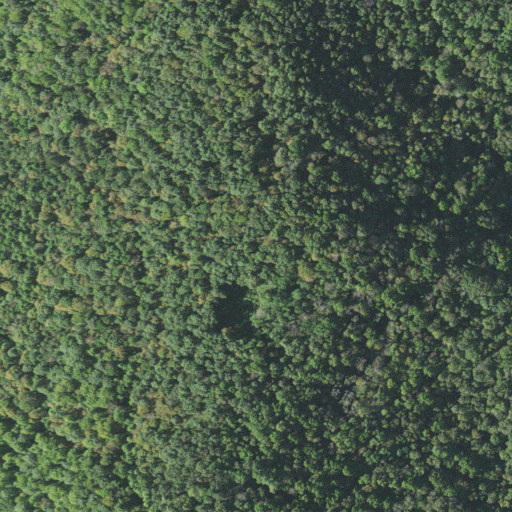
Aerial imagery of plain(s) in North Carolina named Bailey Meadows containing deciduous forest and shrub